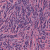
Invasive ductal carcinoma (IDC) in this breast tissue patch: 1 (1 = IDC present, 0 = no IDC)